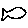
Label: fish